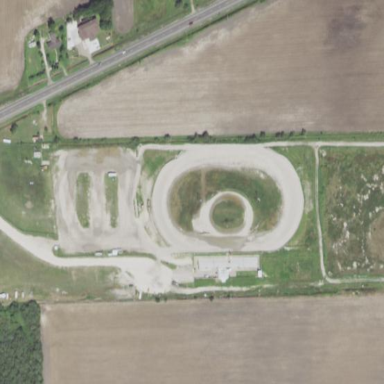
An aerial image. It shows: Motor sports centre located on leisure land.